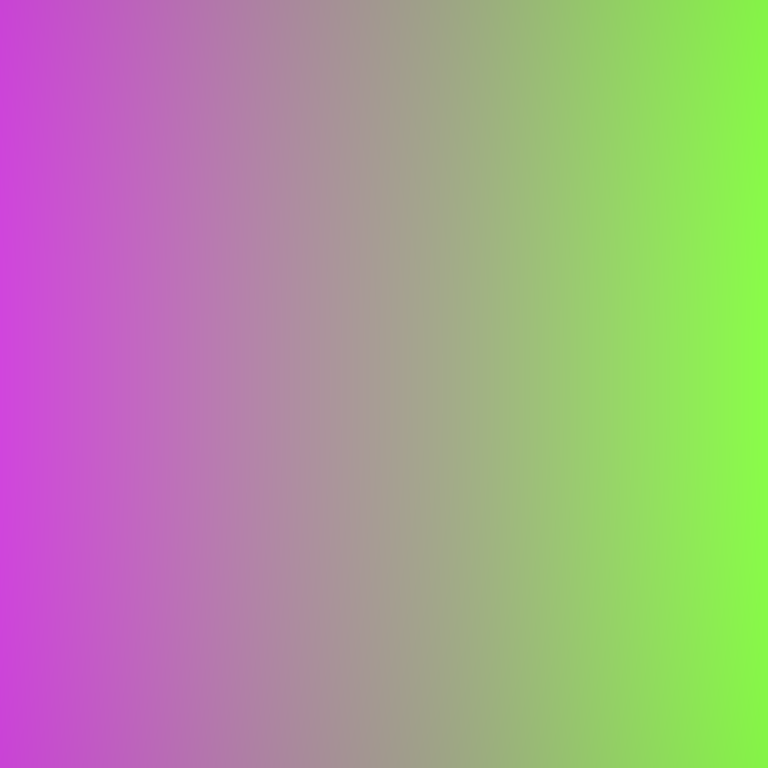
Abstract light effect, smooth gradient from violet to lime green, calm atmosphere, soft blend, no room, no furniture, no objects.